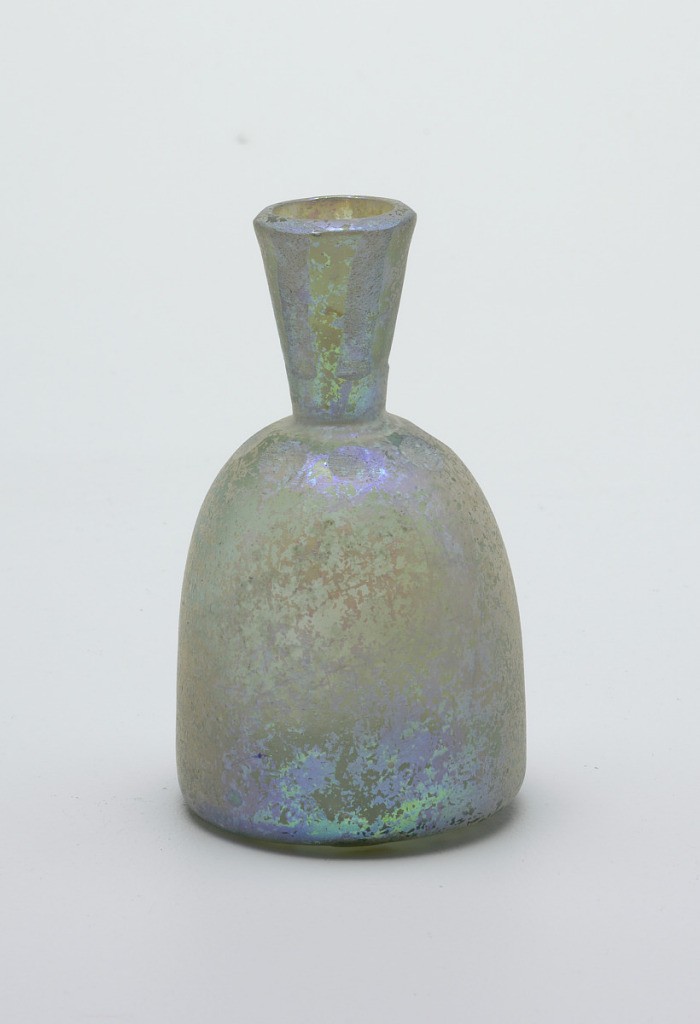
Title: Vase
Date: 9th-10th century
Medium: Free-blown glass
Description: Vessel of bulbous form with flared neck. Light Green glass; iridized blue cast